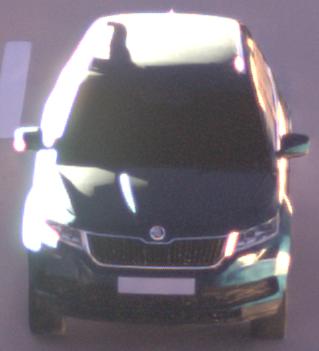
Make: Skoda
Model: Kodiaq 1.4 TSI
Detailed model: Kodiaq
Model produced from: 2017/03
Model produced until: 2018/05
Doors: 5
Color: blue
Road condition: dry road
Daytime: sunrise or sunset
Contrast: low contrast